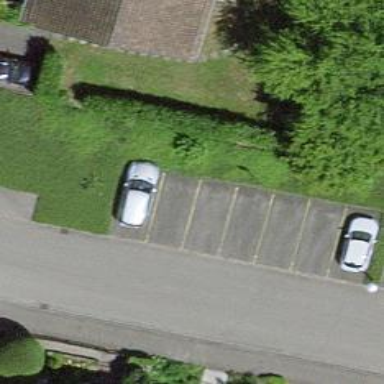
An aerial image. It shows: Charging station.